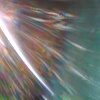
Label: sunburn